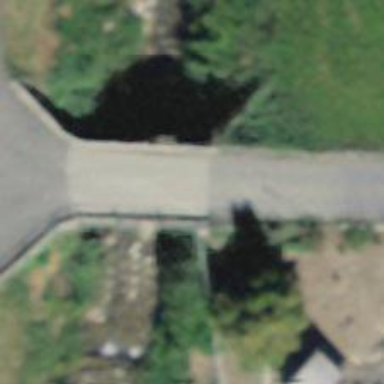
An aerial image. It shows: Residential road with bridge.